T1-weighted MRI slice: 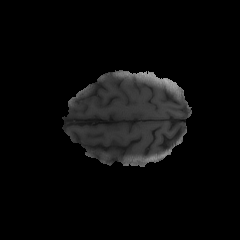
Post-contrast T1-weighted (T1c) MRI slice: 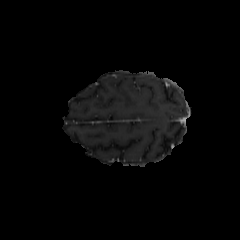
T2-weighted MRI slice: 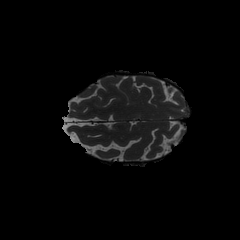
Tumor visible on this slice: no